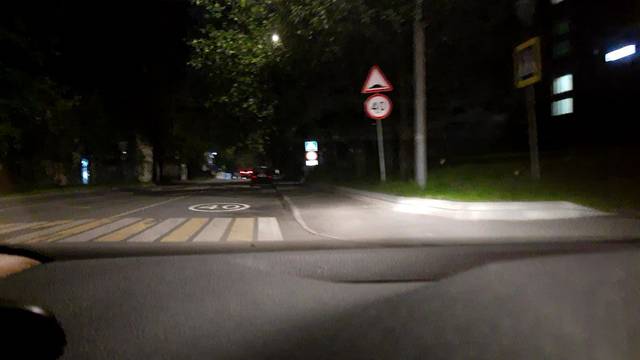
Region: Russia
Coordinates: 55.861, 37.642